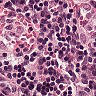
Metastatic tissue present: no